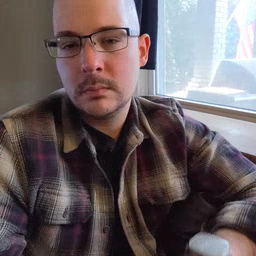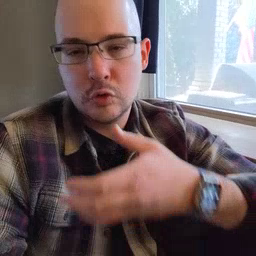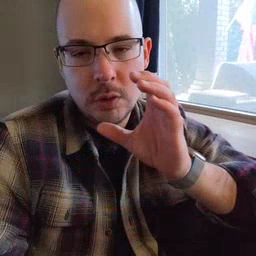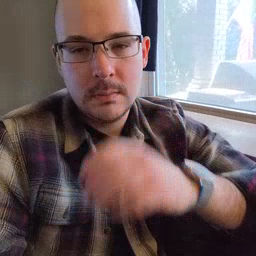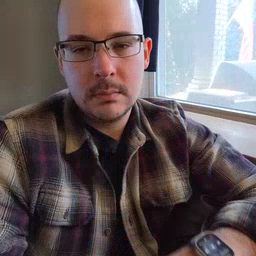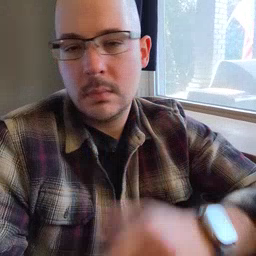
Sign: drink